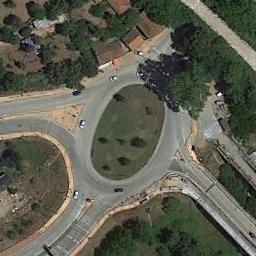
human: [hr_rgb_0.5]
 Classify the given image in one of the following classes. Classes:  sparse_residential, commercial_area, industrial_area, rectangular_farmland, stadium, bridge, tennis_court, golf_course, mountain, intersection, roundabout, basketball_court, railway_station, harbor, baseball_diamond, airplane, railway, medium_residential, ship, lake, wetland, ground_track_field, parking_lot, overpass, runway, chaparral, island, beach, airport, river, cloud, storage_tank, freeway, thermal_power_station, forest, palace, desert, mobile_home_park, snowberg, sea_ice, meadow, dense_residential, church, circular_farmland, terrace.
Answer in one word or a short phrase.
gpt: roundabout